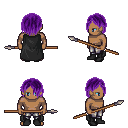
a pixel art fantasy rpg character, male body template, human, dark skin, black cape, metal pants, purple bangs hairstyle, black shoes, spear, four views (front, back, left, right), 2x2 character sprite sheet, small pixel art, hard edges, no anti-aliasing